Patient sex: M
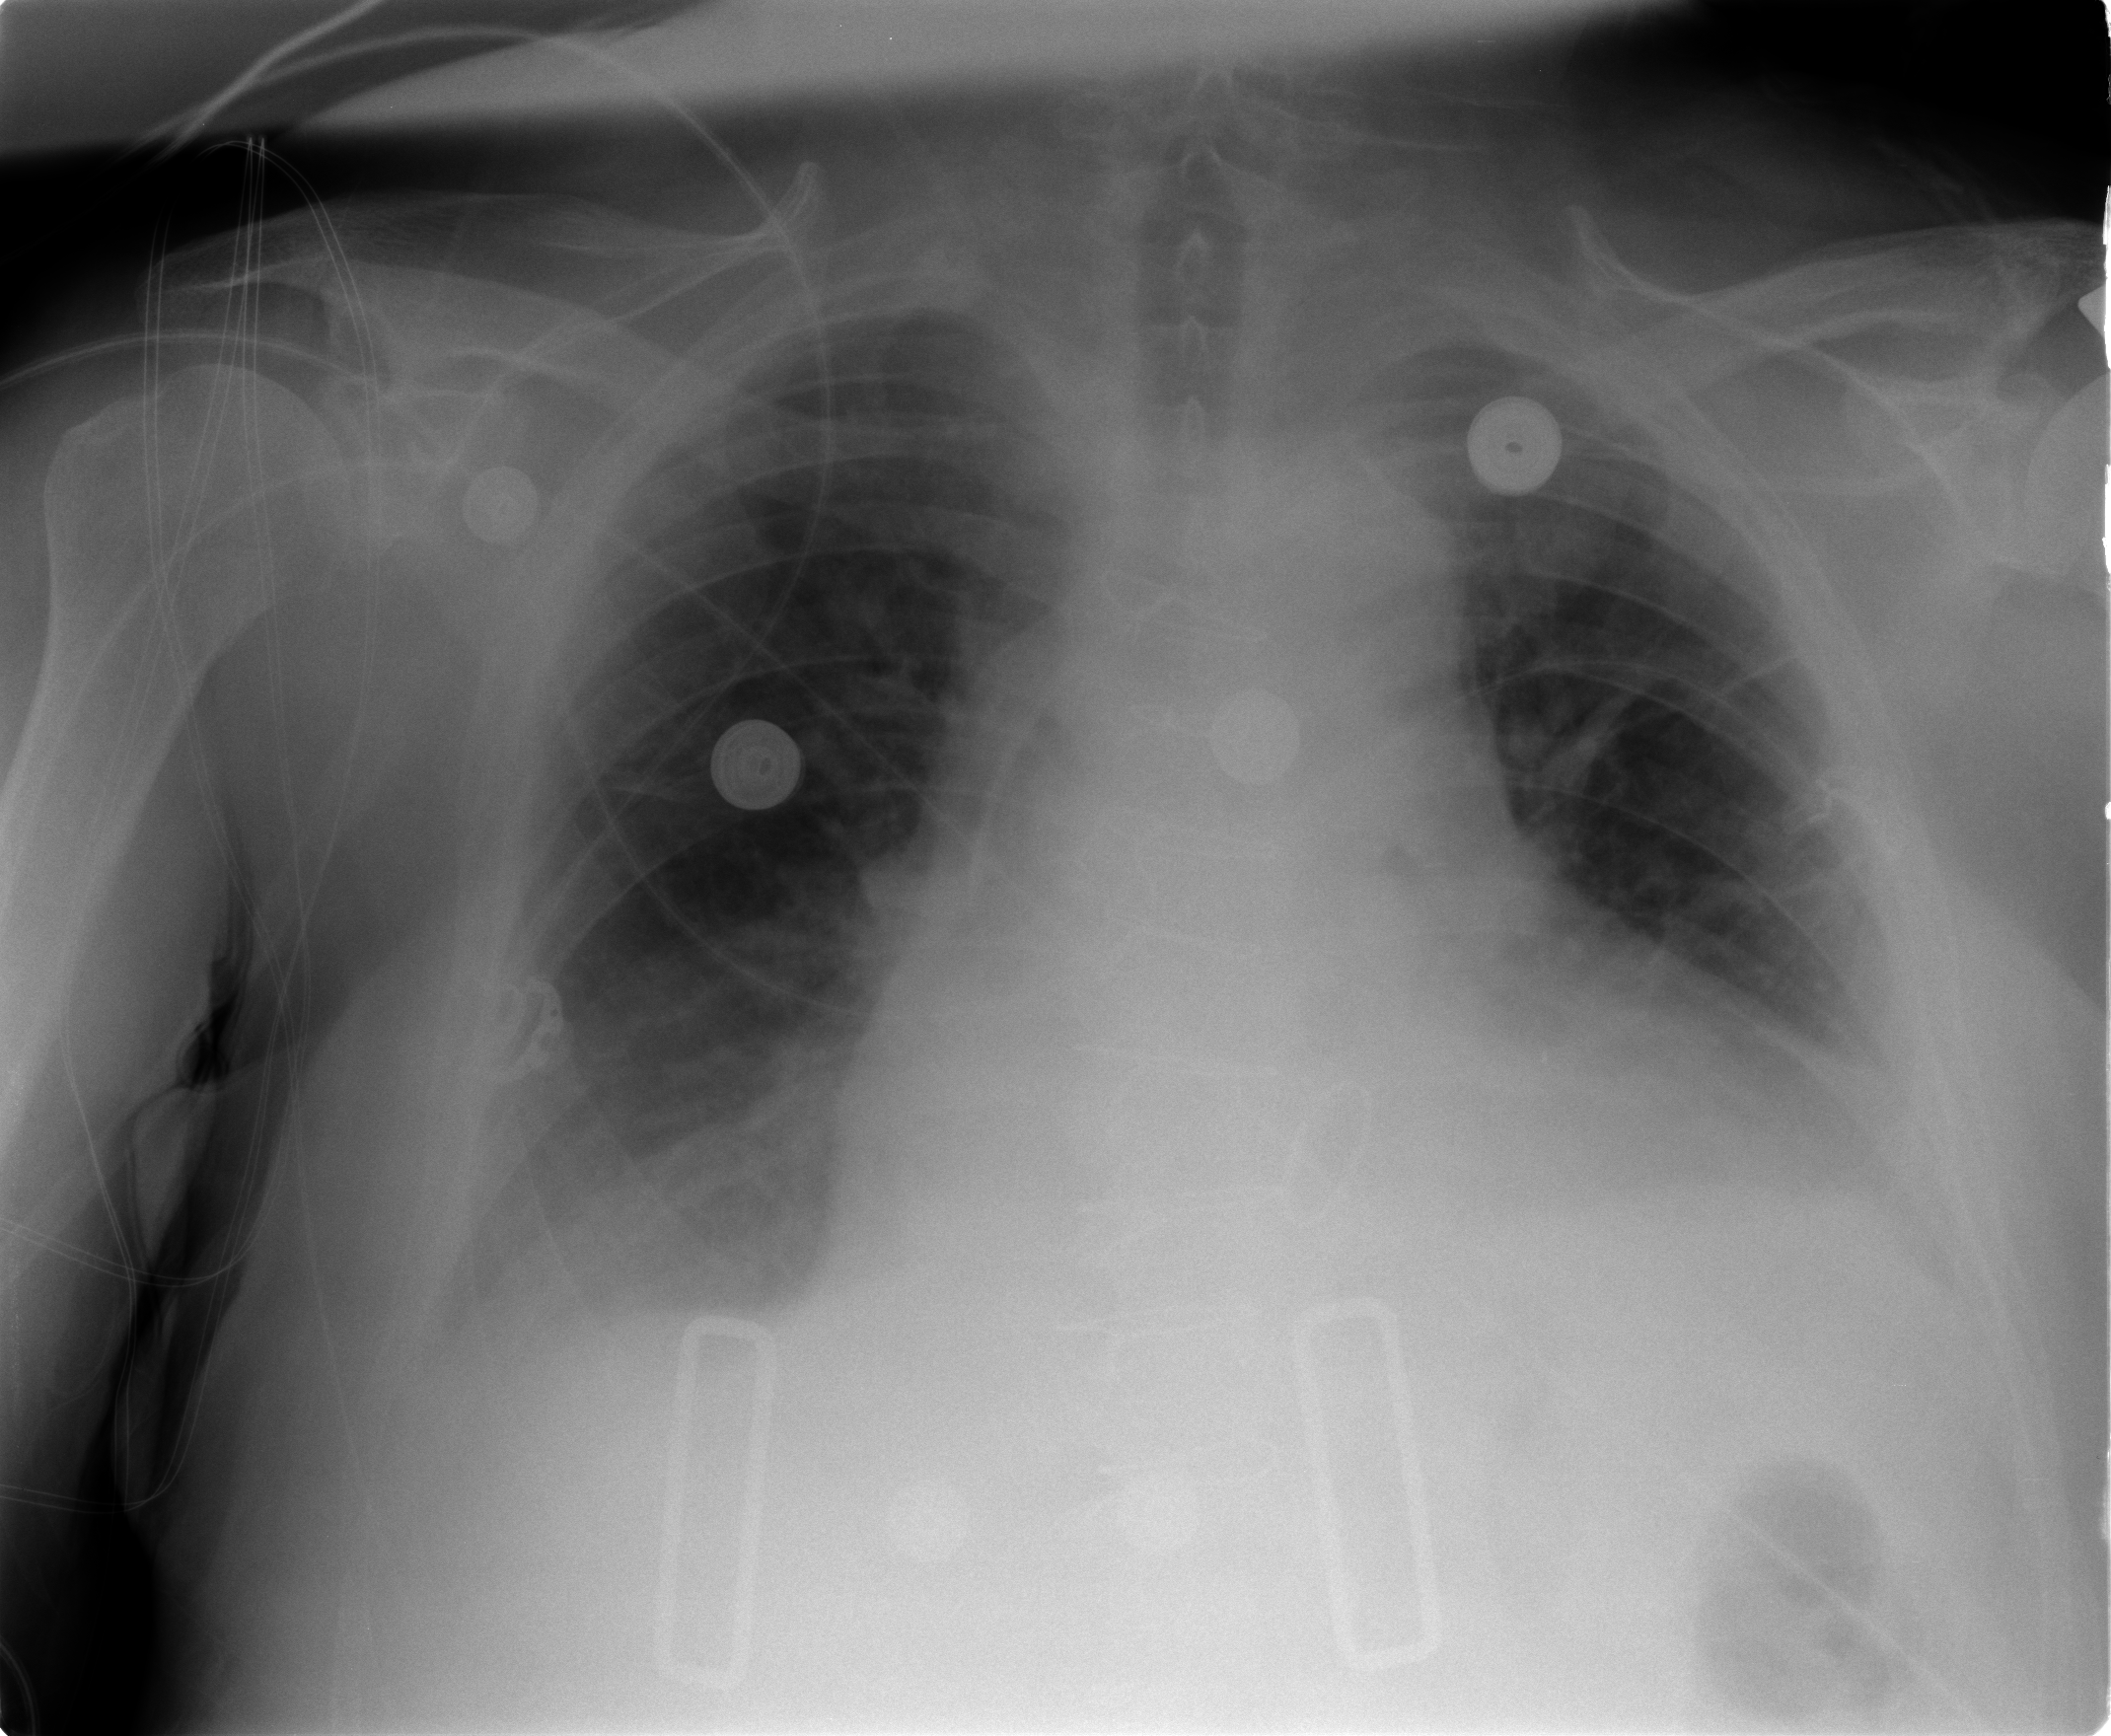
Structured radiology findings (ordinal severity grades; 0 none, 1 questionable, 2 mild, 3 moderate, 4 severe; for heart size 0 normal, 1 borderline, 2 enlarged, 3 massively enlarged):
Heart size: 2
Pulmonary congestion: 2
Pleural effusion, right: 2
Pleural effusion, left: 2
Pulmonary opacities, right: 0
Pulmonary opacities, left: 0
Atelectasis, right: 2
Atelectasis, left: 2